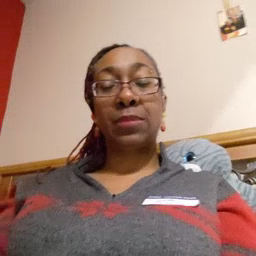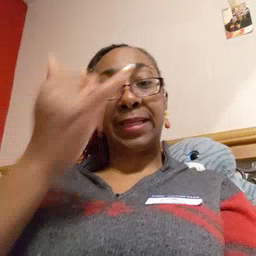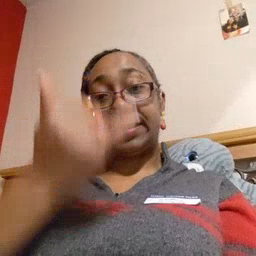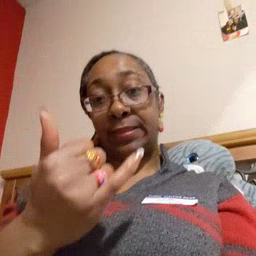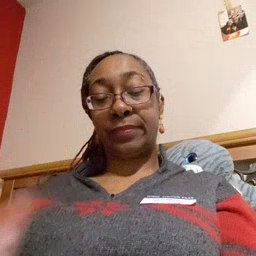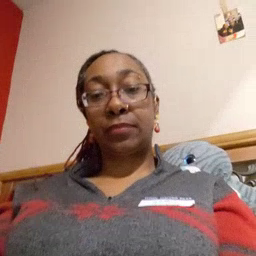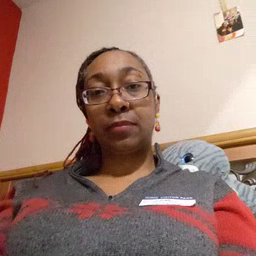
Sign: now